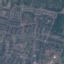
Land use / land cover class: Residential